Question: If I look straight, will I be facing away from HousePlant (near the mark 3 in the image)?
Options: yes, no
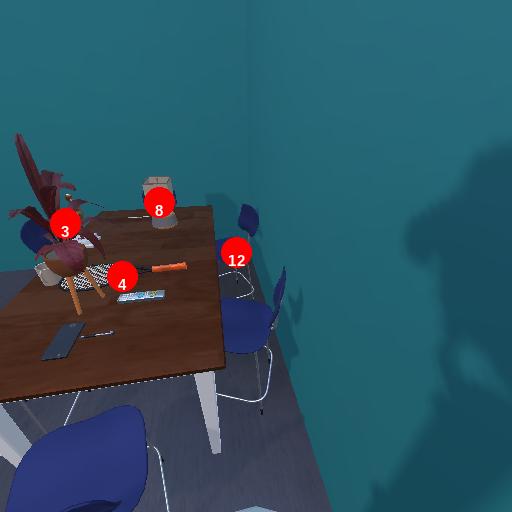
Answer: yes